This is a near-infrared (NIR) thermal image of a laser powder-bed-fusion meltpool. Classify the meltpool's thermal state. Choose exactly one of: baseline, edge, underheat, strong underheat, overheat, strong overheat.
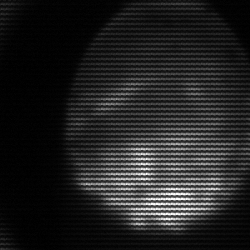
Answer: edge